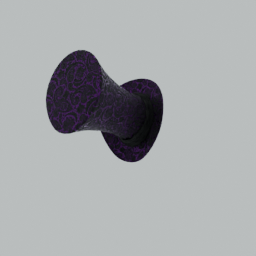
Label: people